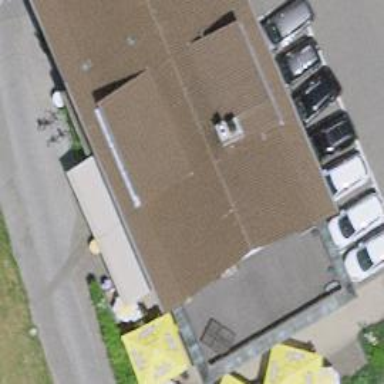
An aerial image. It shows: Restaurant.